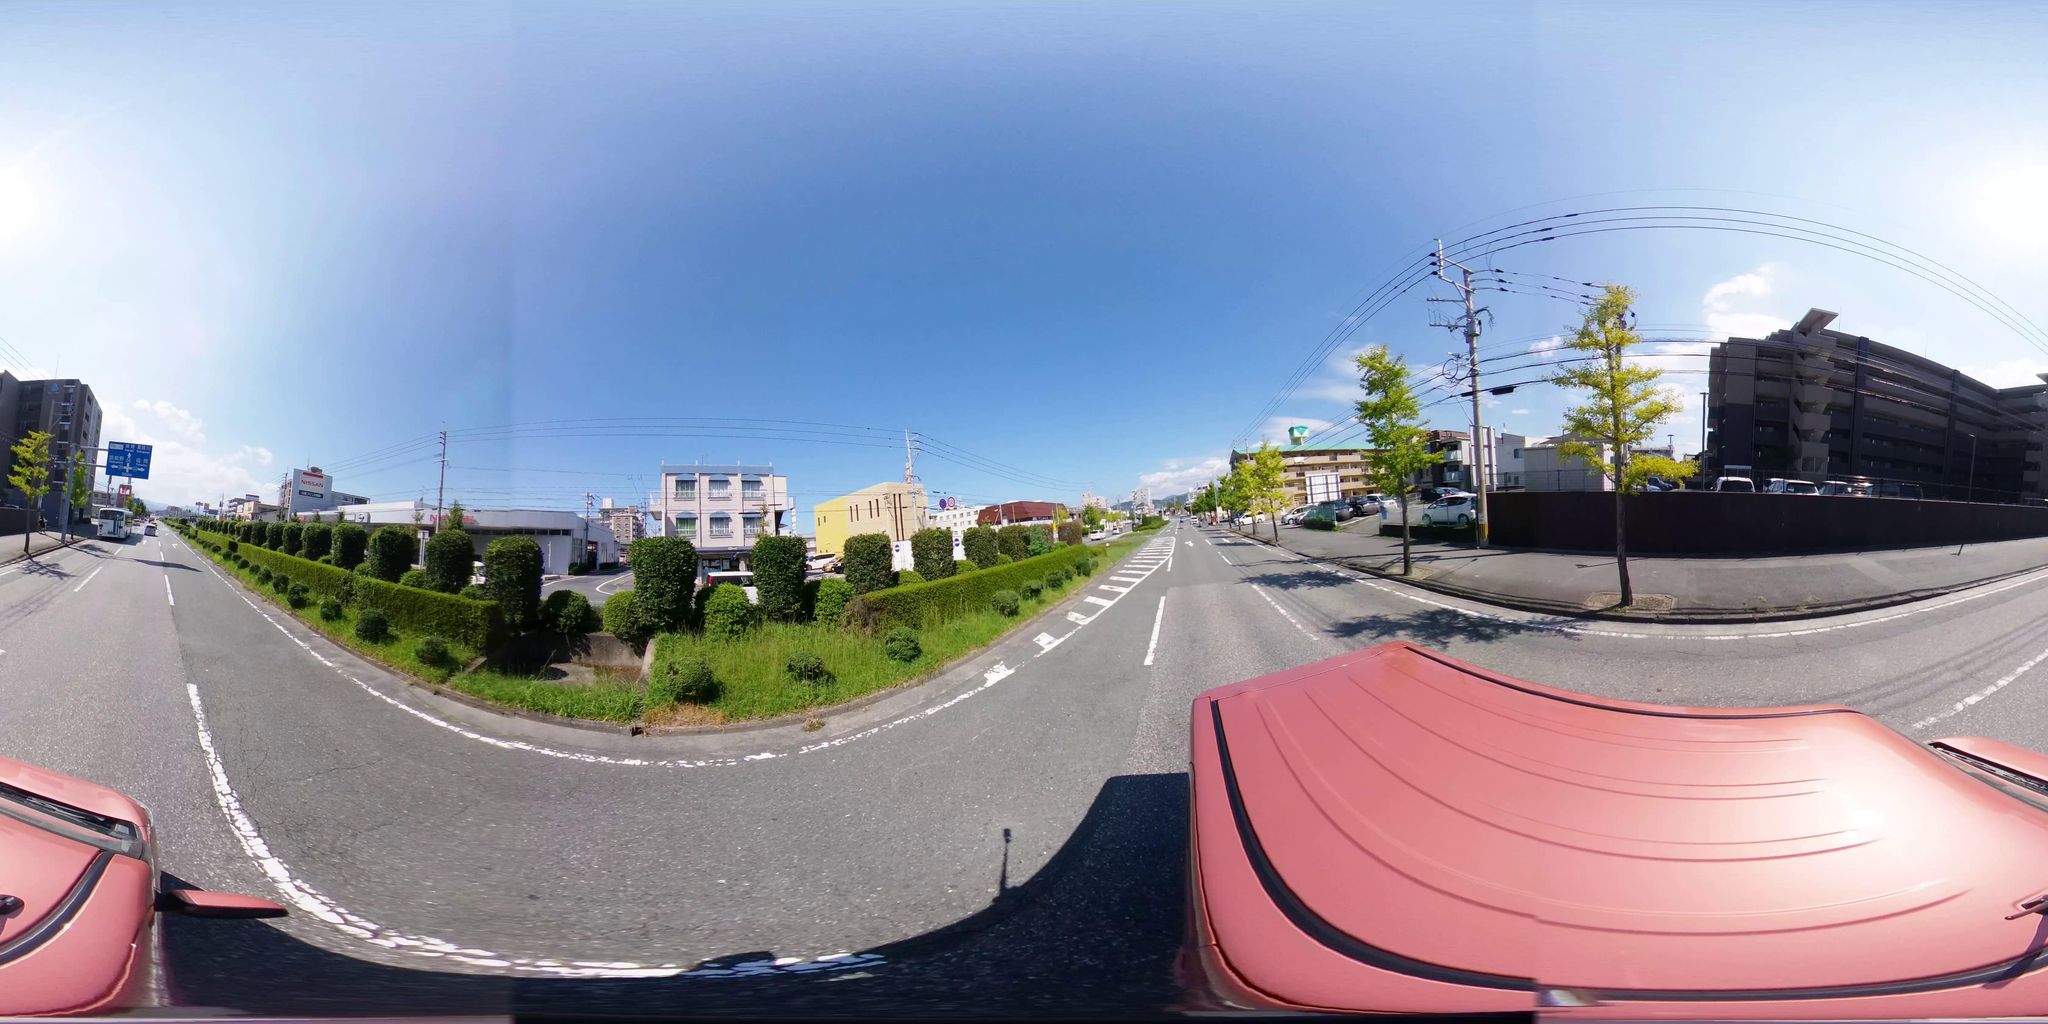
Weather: clear
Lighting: day
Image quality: good
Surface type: cycling surface
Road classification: primary
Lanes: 2
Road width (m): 5
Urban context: urban centre
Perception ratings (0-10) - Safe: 1.06, Lively: 7.72, Beautiful: 8.41, Boring: 2.83, Depressing: 5.99, Wealthy: 1.01